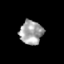
Tissue: skin
Cell type: Epithelial cells
Senescence score: 0.2372
Nuclear area (px): 540
Mean DAPI intensity: 163.565